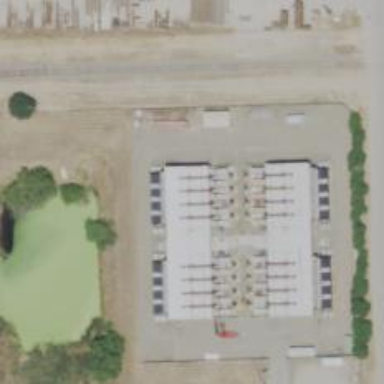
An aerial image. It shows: Gas-powered generator.